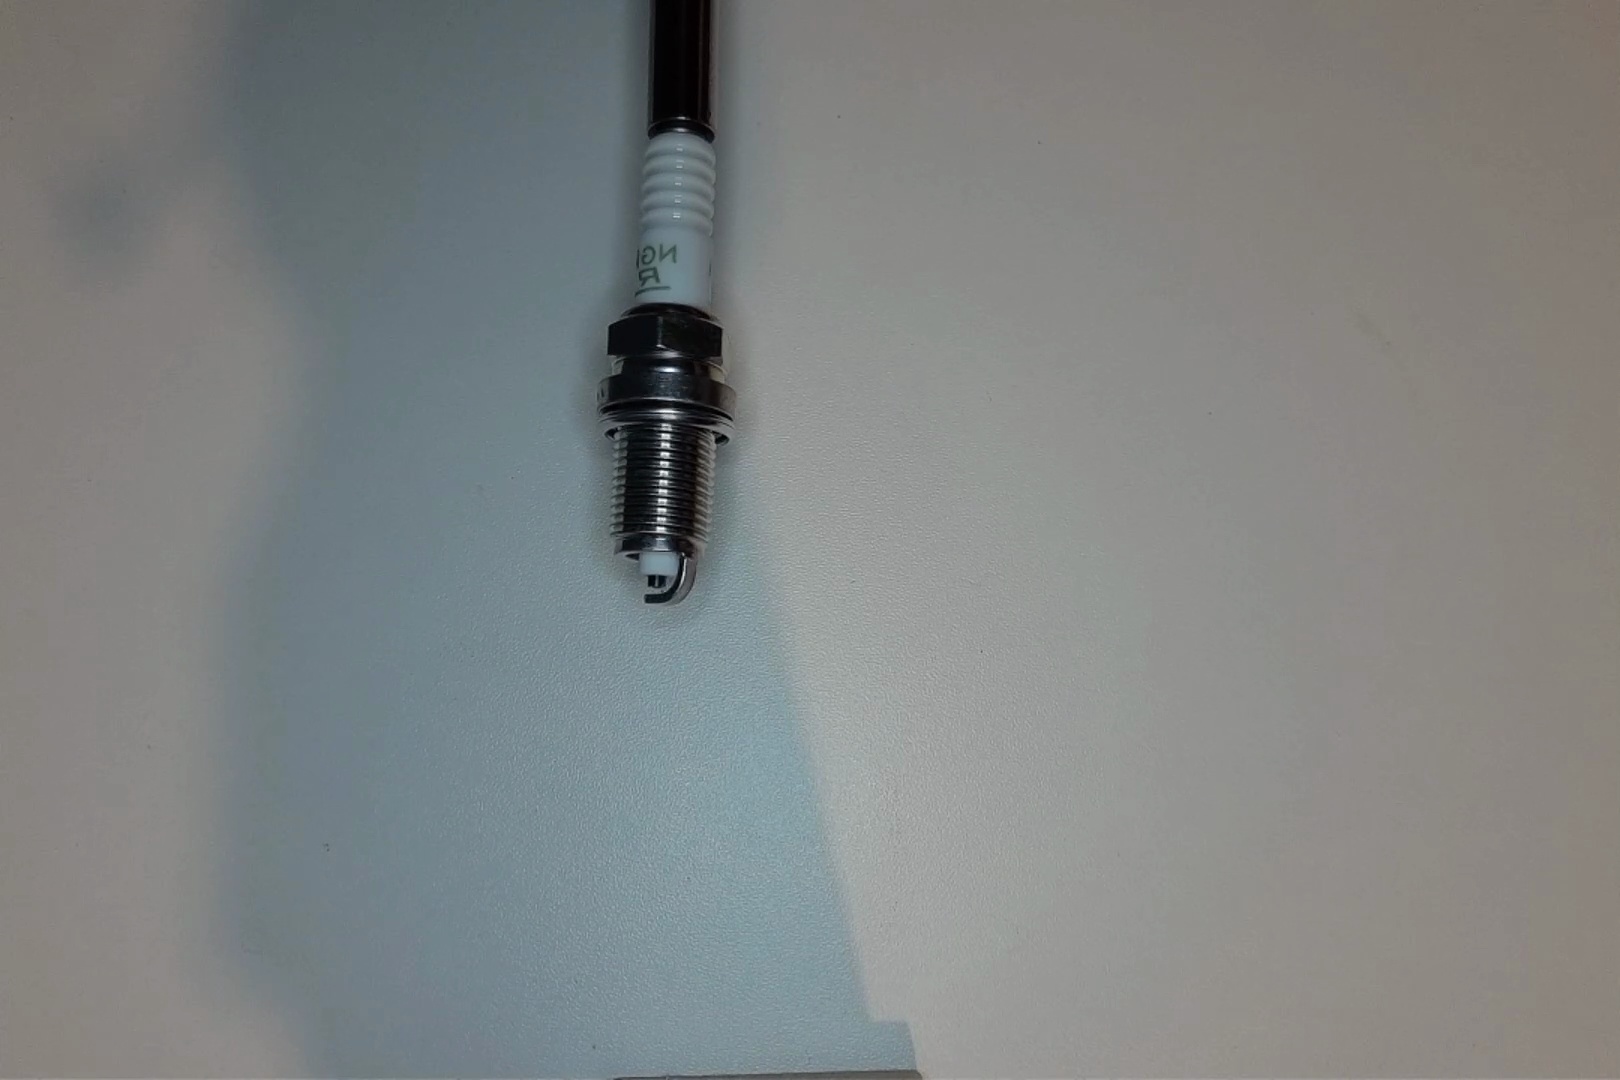
Label: no anomaly